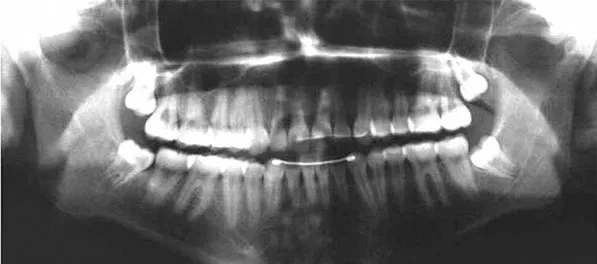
Final panoramic radiograph.
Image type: radiology (x_ray)